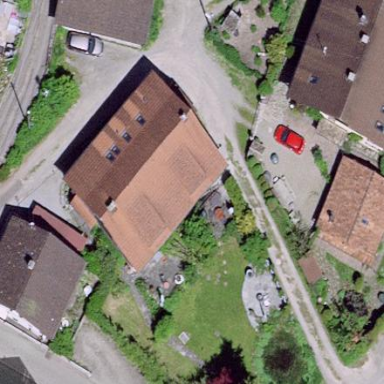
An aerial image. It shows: Building with gabled roof oriented across.